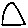
Label: triangle